Question: I'm using elFinder Webfroms version from <URL>. I've downloaded and tried to run the project but unable to run the project. I'm getting following error while running the test project.
> Server Error in '/' Application.Configuration ErrorDescription: An error occurred during the processing of a
configuration file required to service this request. Please review the
specific error details below and modify your configuration file
appropriately. Parser Error Message: Required attribute 'duplicateFilePattern' not
found.Source Error: Line 12: Line 13: Line 14:
defaultVolumeName="LocalFileSystem"
baseUrl="http://localhost:56439/data/"
baseThumbsUrl="http://localhost:56439/data/.thumbs/"> Line 16:
Source File:
C:\Users\xyz\Desktop\elFinderFileManager\elFinderFileManager\web.config
Line: 14 Version Information: Microsoft .NET Framework Version:4.0.30319;
ASP.NET Version:4.0.30319.34248
Error:

I've tried a lot to find on Google to find out the reason for this error but was not able to find any single clue on the web.
Please anyone know about it, let me know how can I resolve this issue?
Thanks in advance!
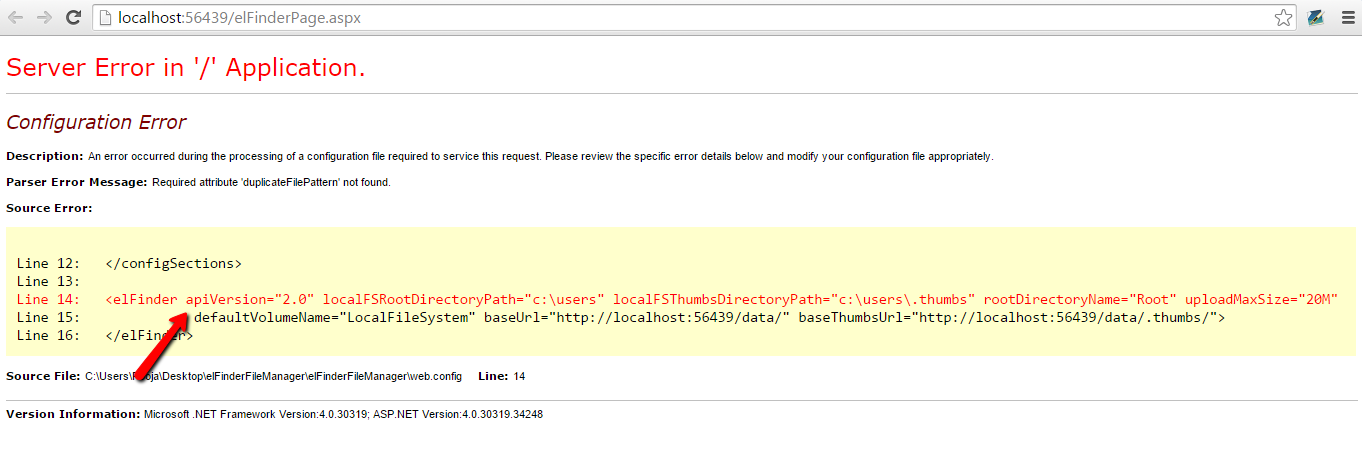
Answer: Not 100% sure, as I can't find the docs easily, but the error is saying that you must specify a value for the duplicateFilePattern property.
A quick search on SO finds a common value for this is
'''
duplicateFilePattern="Copy of {0}"
'''
suggesting it's a format string used to alter the name of a file in case it already exists.
I'd suggest checking your documentation for elFinder, specifically the section on configurations.